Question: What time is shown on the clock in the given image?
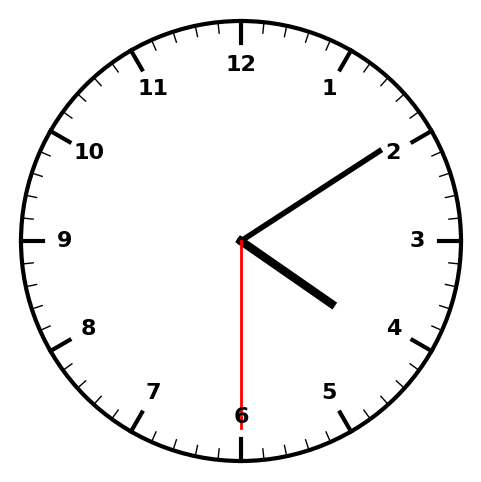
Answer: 04:09:30